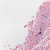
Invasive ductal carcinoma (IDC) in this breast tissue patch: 0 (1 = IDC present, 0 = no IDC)